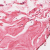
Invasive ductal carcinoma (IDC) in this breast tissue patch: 0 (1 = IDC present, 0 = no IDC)